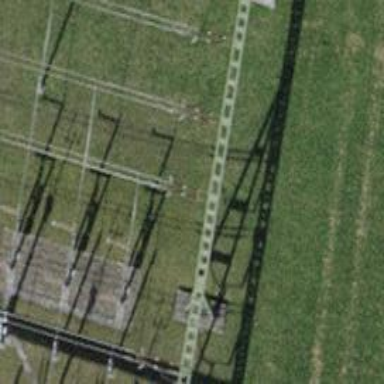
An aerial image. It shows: Insulator used in power systems.